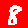
Digit: 8